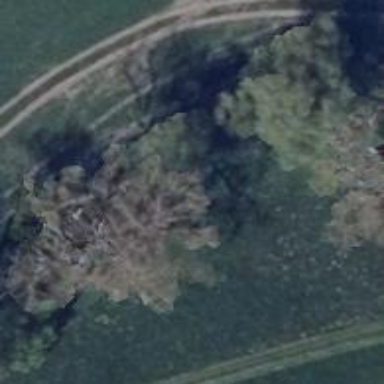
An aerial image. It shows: Row of trees in natural setting.